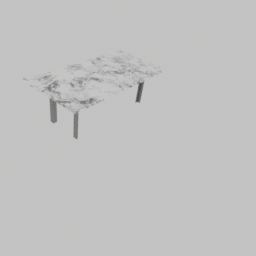
Label: furniture